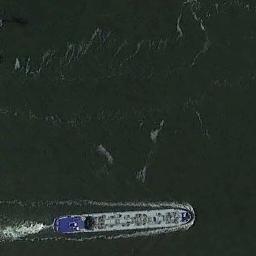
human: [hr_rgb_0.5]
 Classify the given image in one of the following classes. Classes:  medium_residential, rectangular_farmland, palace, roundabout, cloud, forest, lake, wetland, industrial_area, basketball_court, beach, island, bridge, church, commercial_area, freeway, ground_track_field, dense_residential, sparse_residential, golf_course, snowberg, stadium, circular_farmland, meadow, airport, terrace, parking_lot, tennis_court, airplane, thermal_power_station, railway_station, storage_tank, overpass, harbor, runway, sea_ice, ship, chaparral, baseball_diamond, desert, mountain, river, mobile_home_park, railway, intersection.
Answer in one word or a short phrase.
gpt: ship